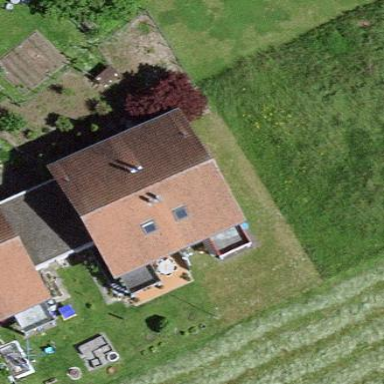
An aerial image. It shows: Semi-detached house.